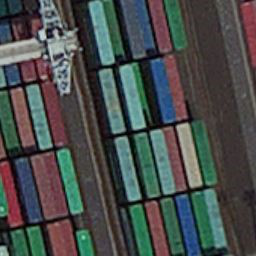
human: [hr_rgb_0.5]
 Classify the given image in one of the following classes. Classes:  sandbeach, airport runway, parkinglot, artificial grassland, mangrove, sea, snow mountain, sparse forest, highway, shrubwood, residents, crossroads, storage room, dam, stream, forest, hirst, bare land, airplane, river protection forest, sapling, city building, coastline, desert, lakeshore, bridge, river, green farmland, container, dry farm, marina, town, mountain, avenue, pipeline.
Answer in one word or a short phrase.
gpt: container